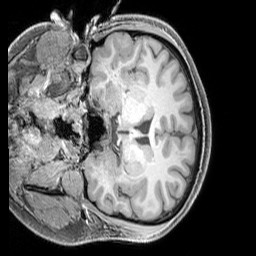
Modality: T1w
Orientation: coronal
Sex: male
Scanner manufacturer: siemens
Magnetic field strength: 3 T
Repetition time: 2.3 s
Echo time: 0.00226 s